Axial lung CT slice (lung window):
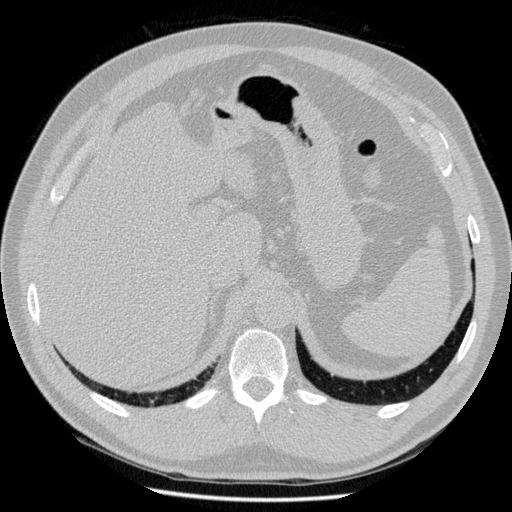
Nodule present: no